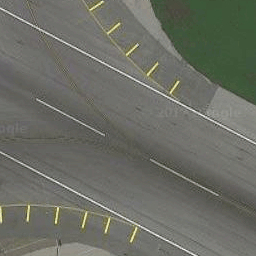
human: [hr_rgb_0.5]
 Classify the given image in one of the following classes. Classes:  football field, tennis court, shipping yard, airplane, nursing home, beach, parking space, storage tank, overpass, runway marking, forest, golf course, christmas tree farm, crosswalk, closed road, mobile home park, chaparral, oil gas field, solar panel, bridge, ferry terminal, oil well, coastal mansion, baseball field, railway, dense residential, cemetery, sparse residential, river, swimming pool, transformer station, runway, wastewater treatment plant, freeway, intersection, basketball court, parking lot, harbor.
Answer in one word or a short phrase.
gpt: runway